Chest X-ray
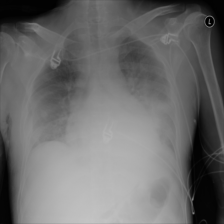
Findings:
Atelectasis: negative
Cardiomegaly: negative
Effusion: negative
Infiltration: positive
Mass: negative
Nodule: negative
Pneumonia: negative
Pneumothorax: negative
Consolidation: negative
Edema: negative
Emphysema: negative
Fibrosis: negative
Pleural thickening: negative
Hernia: negative